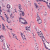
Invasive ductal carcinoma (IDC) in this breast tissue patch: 1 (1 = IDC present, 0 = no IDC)